Field crop: maize
Growth stage: 2
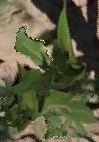
Species: maize